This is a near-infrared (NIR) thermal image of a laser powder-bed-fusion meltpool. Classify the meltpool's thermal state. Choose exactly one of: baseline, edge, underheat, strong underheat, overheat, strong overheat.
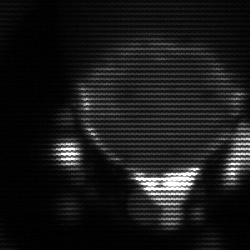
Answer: edge